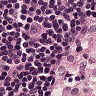
Metastatic tissue present: no